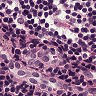
Metastatic tissue present: yes